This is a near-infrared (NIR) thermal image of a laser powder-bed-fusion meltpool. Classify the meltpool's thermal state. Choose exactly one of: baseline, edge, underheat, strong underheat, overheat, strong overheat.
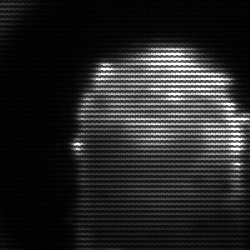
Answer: baseline